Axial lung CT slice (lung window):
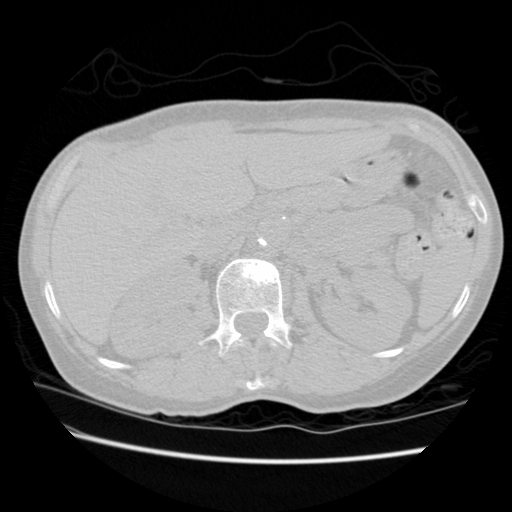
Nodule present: no